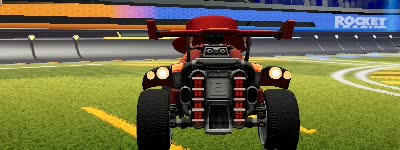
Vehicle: octane